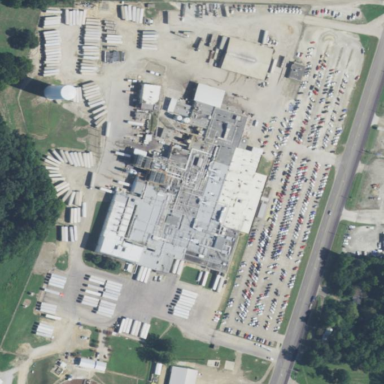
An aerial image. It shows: Industrial area dedicated to food processing.